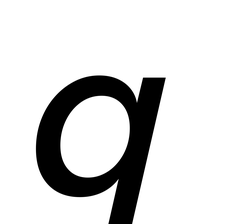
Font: InstrumentSans-Italic_Medium_Italic